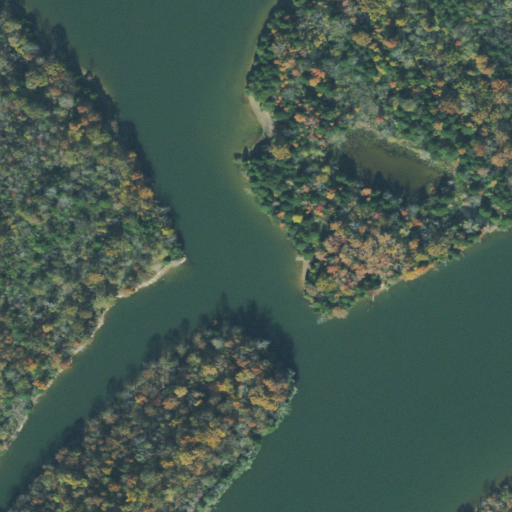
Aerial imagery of valley in Tennessee named Howell Hollow containing open water, deciduous forest, evergreen forest, mixed forest, herbaceous wetlands, and grassland